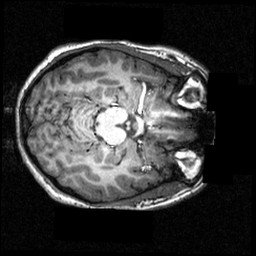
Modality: T1w
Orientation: axial
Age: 22
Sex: female
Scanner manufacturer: siemens
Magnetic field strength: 3.951 T
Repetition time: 1.5 s
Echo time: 0.00335 s